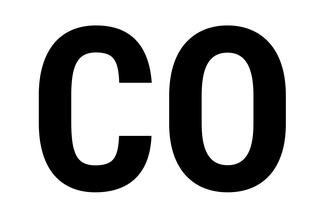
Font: Roboto_Condensed_Bold